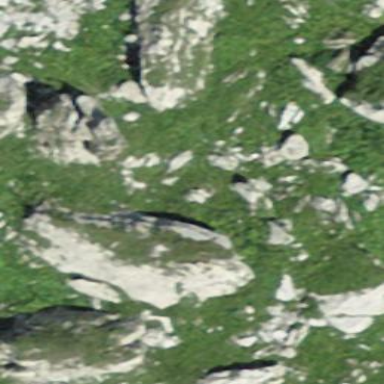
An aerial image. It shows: Natural rock formation.